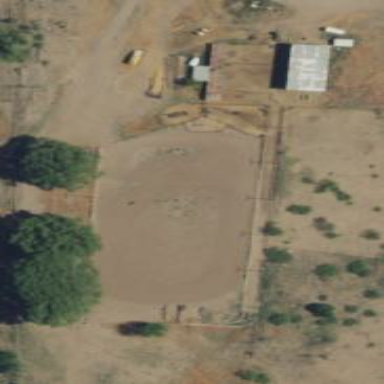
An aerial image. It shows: Rodeo pitch for leisure activities.